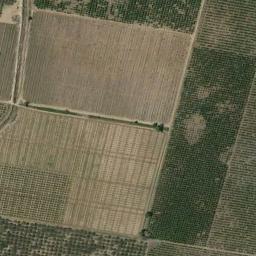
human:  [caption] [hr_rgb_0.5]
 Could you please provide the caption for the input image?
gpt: There are some deep green and bare rectangular farmland .

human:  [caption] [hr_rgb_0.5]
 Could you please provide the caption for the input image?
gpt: Several rectangular farmlands of different colors are arranged in neat rows .

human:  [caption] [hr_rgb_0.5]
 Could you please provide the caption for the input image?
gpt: Several neatly arranged green and tan mixed rectangular farmlands of different sizes .

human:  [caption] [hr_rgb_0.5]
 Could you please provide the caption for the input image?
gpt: There are many crops in rectangular farmlands .

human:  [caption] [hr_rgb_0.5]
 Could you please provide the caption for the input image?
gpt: There are two yellow rectangular farmlands and some green ones .